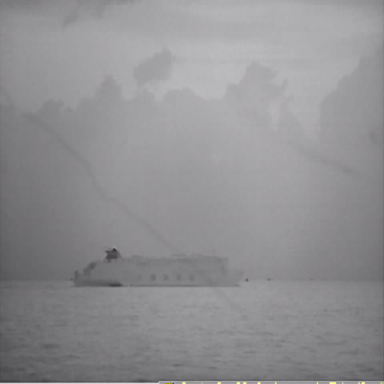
There is a container_ship in the infrared image.